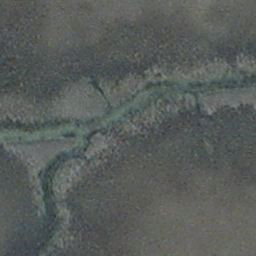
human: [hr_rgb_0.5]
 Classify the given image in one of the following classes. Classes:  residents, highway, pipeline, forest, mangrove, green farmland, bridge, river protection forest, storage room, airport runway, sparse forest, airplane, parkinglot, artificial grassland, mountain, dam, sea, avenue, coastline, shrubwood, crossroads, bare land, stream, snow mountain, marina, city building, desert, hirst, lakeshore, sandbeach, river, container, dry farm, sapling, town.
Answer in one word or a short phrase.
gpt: stream